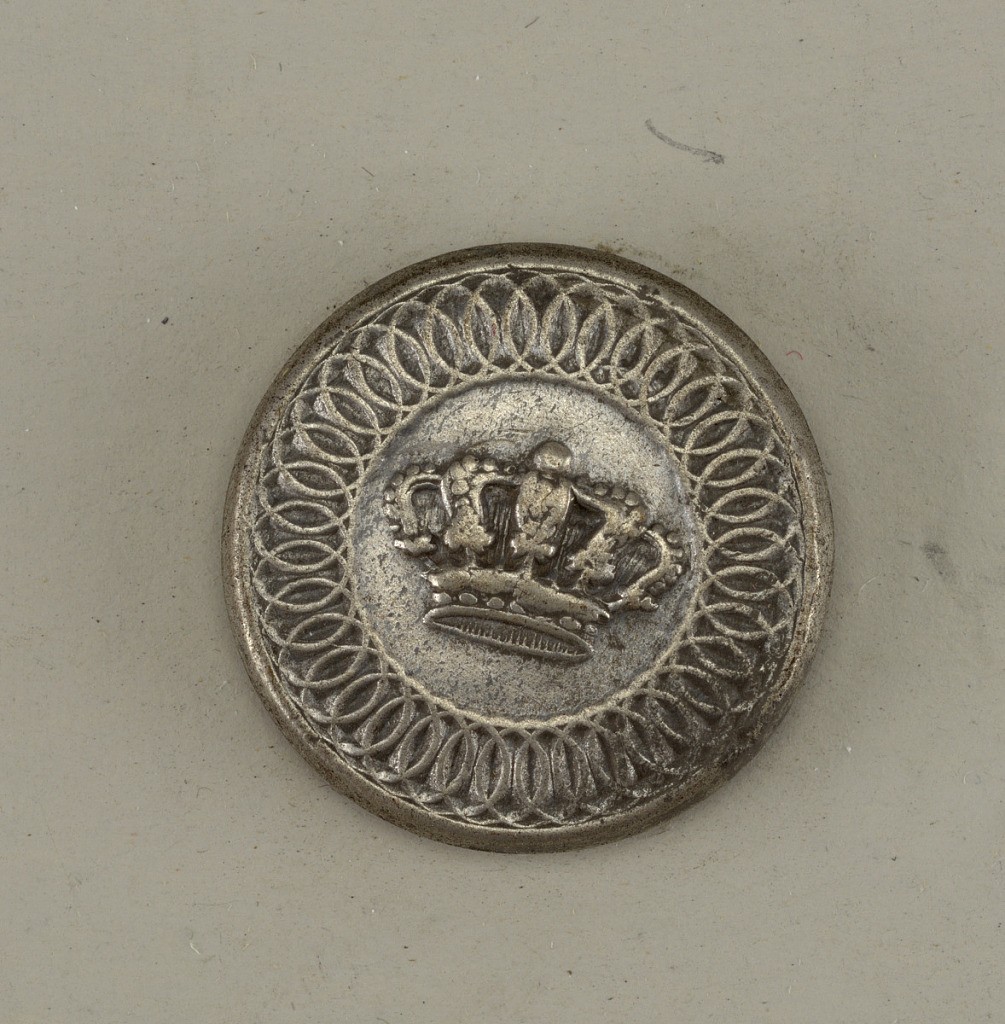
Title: Button
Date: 19th century
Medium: Pewter
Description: Flat button ornamented in design of a crown within a border formed by overlapping circles. Back and shank of brass.

On card E